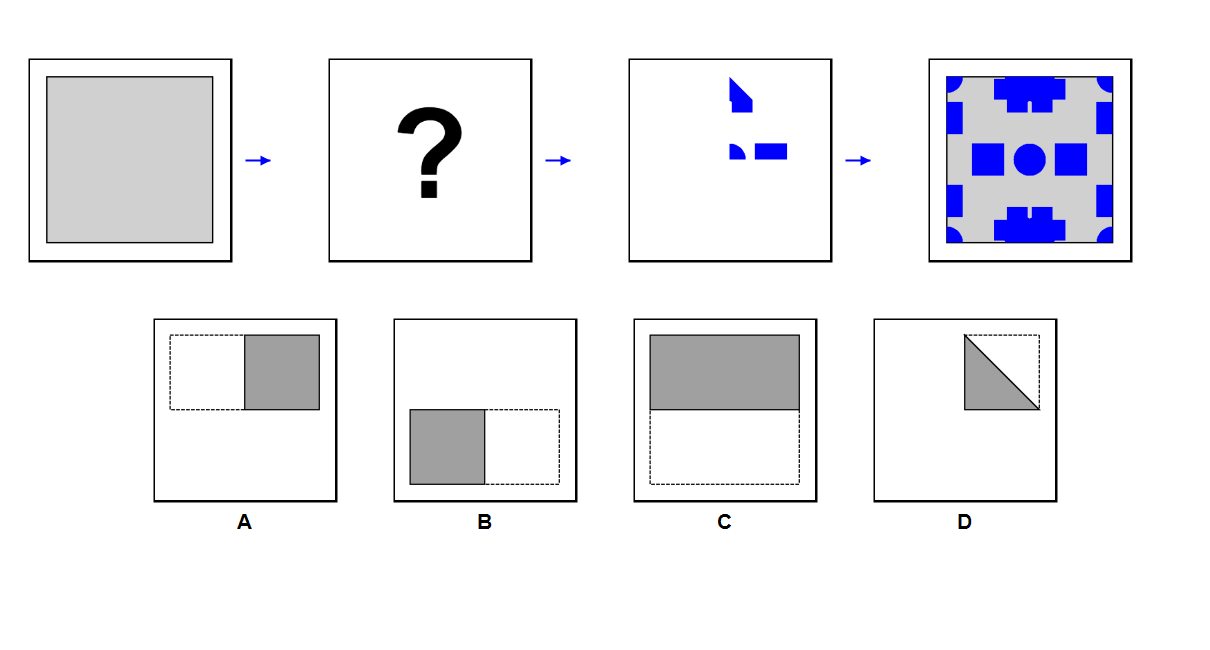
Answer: B